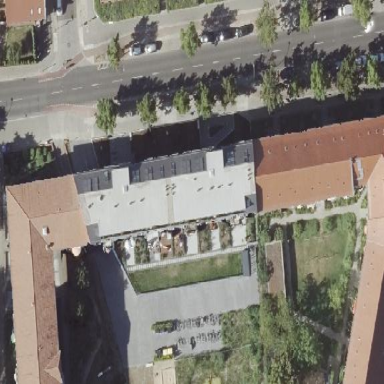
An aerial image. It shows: Unique apartment building with double saltbox roof shape.